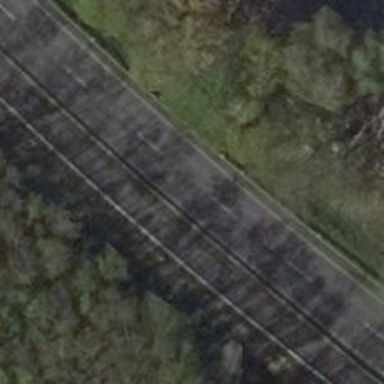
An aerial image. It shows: Asphalt road classified as primary highway.